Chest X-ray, AP view. Patient: 40 years old, sex F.
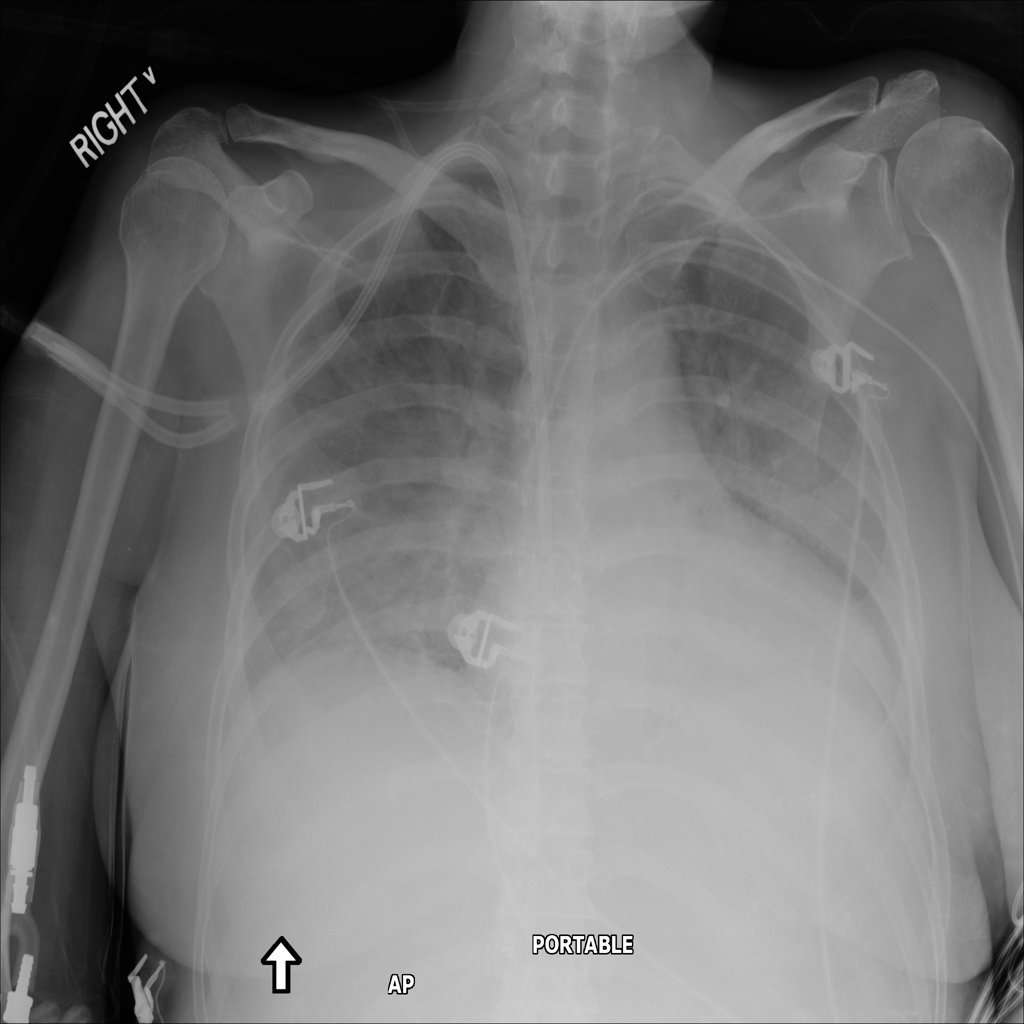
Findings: Infiltration